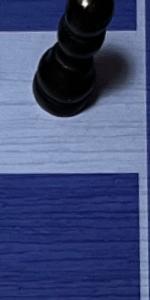
Label: Empty